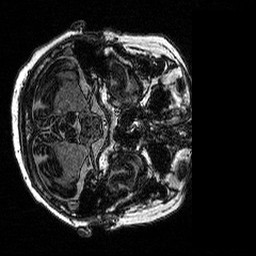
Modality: MP2RAGE
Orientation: axial
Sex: female
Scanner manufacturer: siemens
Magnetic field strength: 3 T
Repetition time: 5 s
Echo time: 0.00292 s